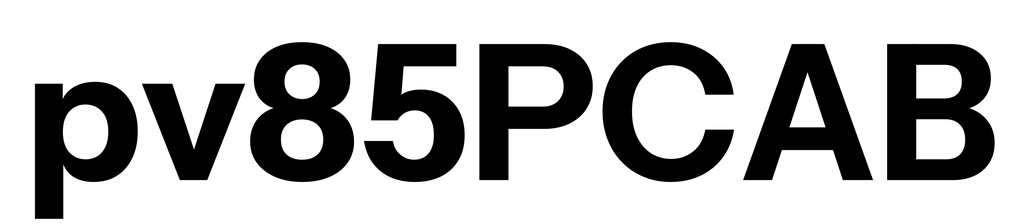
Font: InstrumentSans_Bold